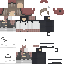
A female human skin with medium skin, wearing brown long hair dressed in a blue hoodie and brown pants, featuring a closed mouth.